Interaction volume radius: 10 \u00c5
Interaction volume height: 20 \u00c5
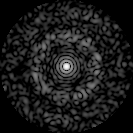
Disorder parameter: 0.8304